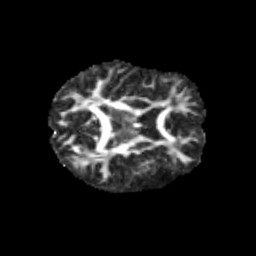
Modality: FA
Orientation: axial
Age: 12
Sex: male
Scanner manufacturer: siemens
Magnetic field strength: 3 T
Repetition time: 3.8 s
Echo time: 0.07 s